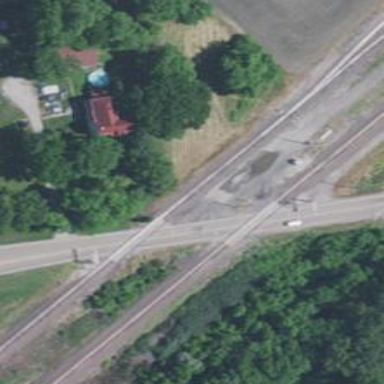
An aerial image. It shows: Level crossing along the railway.